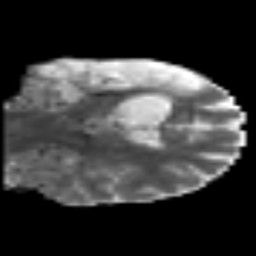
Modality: MD
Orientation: coronal
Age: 50
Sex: male
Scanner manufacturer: siemens
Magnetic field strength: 3 T
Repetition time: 6.1 s
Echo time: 0.101 s